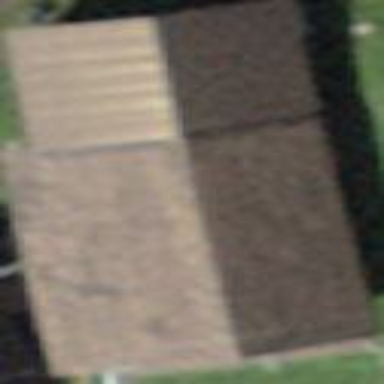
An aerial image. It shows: Barn.